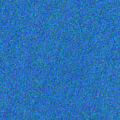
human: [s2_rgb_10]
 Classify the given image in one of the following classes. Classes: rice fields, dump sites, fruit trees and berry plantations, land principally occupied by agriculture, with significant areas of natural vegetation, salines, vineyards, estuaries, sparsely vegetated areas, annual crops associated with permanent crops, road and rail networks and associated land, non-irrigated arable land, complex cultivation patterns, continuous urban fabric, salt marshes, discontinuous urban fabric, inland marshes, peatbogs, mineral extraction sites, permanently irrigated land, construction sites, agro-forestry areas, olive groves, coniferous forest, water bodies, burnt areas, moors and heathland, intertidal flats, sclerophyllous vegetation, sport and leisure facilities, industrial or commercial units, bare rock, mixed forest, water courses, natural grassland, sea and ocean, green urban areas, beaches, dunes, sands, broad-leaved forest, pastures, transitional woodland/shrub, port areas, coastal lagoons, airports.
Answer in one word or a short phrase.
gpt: sea and ocean